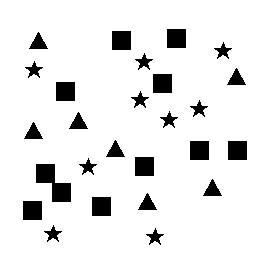
Squares: 11
Triangles: 7
Stars: 9
Total shapes: 27